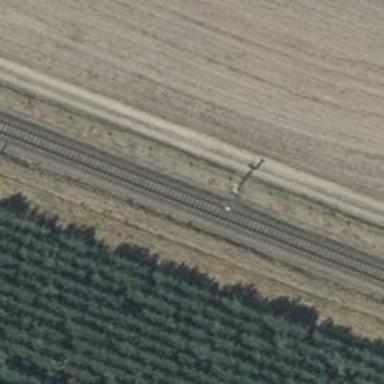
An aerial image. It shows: Light railway signal with light crossing form.